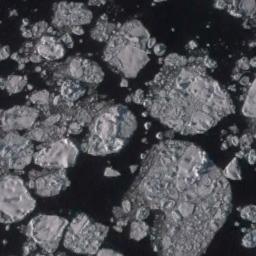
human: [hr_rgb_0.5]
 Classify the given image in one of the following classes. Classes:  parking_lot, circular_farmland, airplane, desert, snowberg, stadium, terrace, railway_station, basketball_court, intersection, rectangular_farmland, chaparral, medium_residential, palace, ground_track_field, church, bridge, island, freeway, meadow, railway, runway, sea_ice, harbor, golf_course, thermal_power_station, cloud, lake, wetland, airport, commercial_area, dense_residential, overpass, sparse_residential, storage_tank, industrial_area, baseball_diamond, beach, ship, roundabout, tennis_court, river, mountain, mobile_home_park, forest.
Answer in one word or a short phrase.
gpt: sea_ice